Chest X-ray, PA view. Patient: 40 years old, sex M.
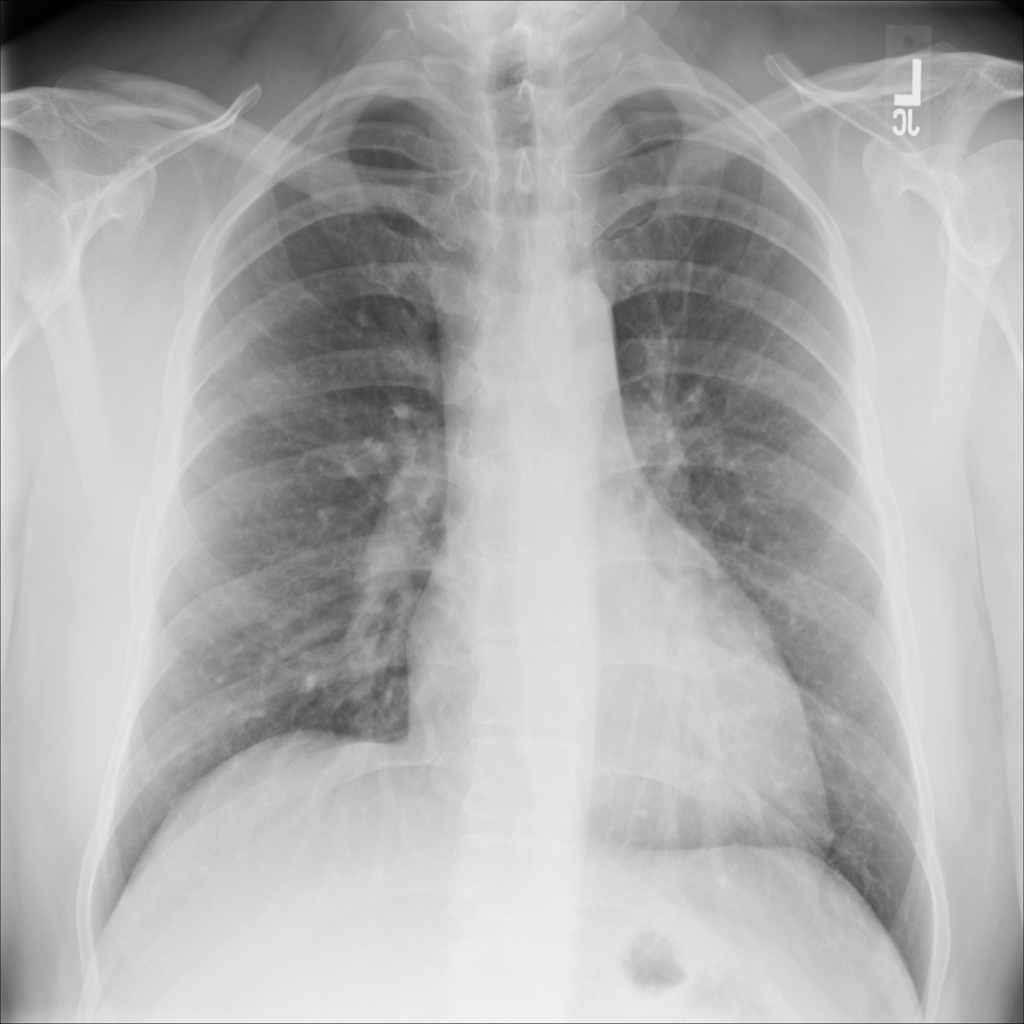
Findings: No Finding